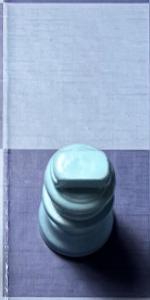
Label: King_White